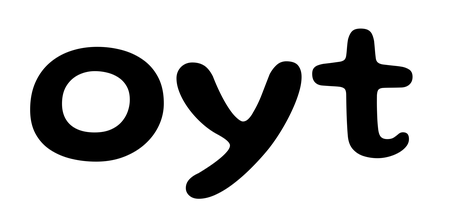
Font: Gluten_Medium